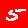
Digit: 5